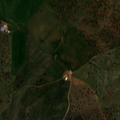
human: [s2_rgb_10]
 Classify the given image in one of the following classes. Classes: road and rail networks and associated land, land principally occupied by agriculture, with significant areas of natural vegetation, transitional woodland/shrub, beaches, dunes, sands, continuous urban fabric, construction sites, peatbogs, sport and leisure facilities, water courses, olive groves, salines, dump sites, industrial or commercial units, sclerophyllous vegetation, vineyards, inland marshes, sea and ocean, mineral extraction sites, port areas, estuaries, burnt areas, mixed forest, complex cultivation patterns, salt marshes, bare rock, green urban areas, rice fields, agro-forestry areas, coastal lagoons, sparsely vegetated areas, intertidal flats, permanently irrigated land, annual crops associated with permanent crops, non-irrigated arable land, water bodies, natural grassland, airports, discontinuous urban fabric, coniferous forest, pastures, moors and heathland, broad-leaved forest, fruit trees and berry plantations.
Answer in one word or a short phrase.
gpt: non-irrigated arable land, permanently irrigated land, agro-forestry areas